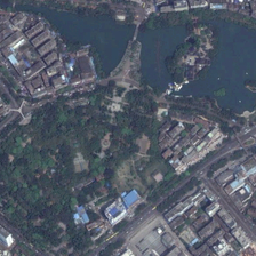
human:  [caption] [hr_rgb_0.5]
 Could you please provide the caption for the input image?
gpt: There are many tall buildings on both sides of the river.

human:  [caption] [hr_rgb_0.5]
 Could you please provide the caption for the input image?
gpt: There is a wide river in front of the park.

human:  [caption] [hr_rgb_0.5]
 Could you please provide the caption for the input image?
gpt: There are many high buildings on both sides of the river.

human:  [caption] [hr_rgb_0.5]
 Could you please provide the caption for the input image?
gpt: There's a big river in front of the park.

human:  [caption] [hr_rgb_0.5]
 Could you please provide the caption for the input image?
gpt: There is a river in front of the park.